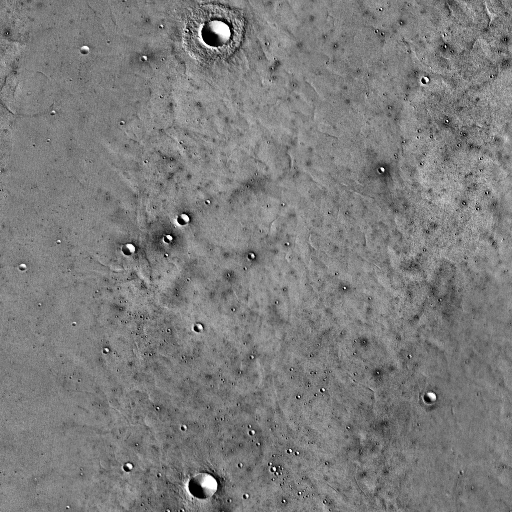
Crater classes present: Background, Other, Buried, Secondary